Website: walmart
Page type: review-order
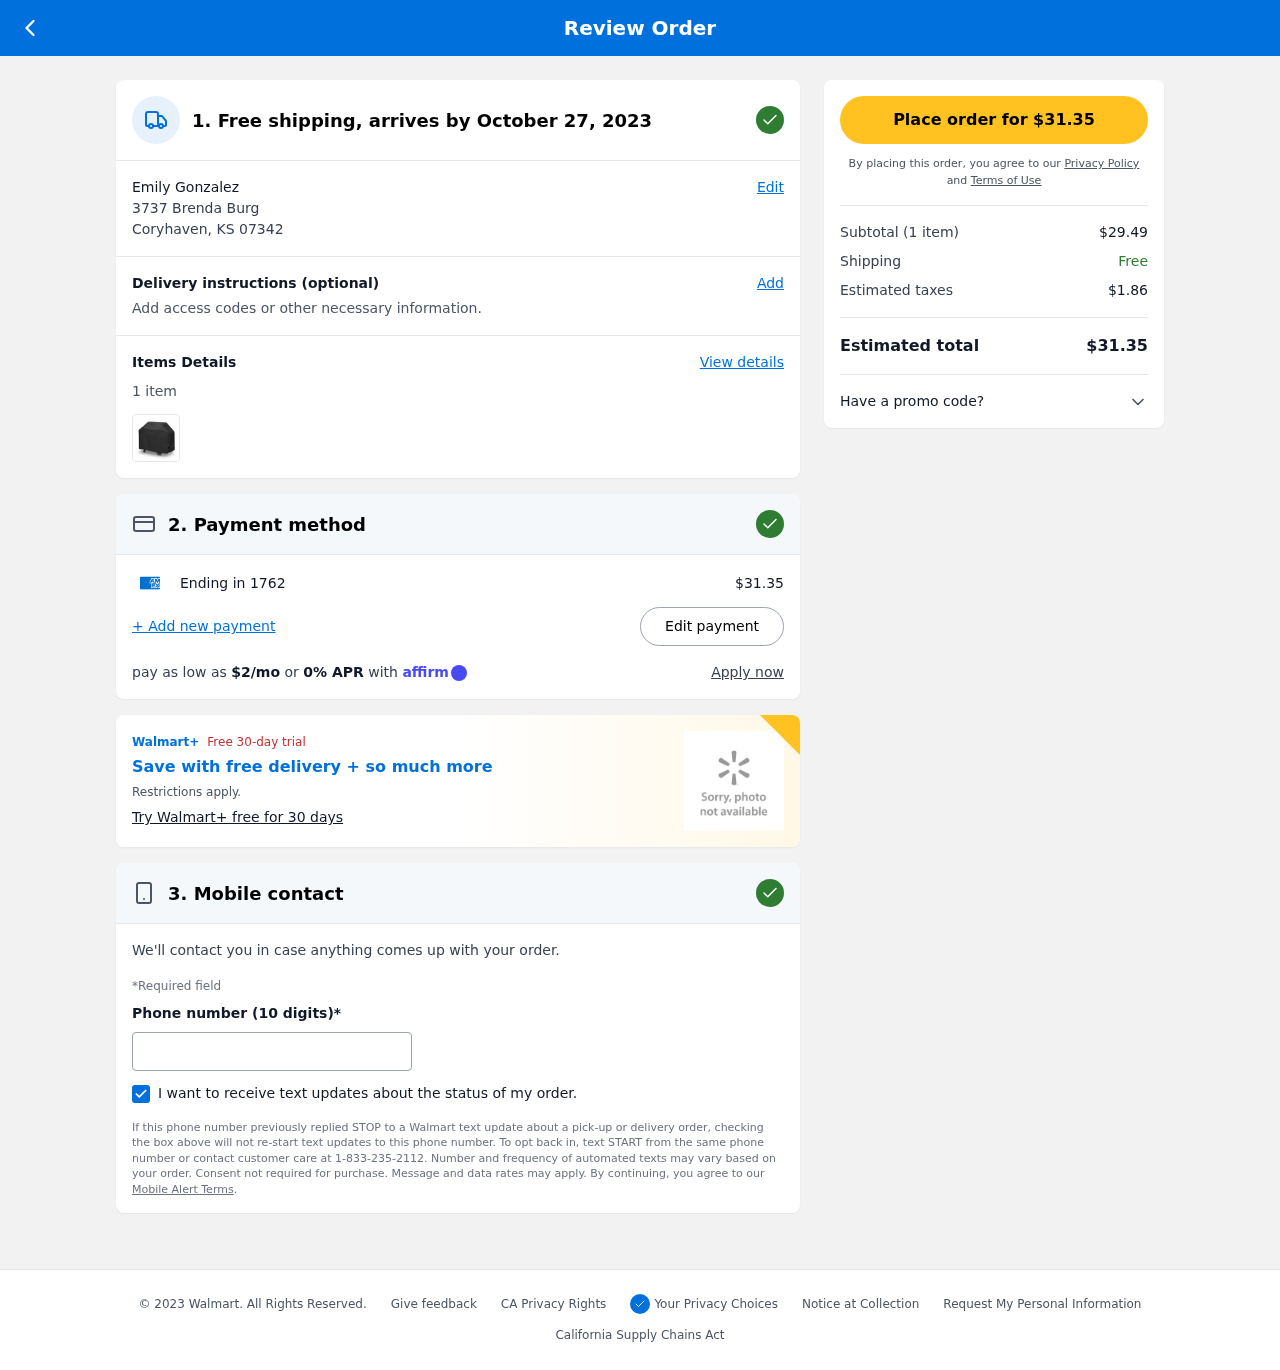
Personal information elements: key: PII_CARD_LAST4
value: Ending in 1762
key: PII_CITY_STATE_ZIP
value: Coryhaven, KS 07342
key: PII_FULLNAME
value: Emily Gonzalez
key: PII_PHONE
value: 5663557337
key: PII_STREET
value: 3737 Brenda Burg
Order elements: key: ORDER_DELIVERY_DATE
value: October 27, 2023
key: ORDER_NUM_ITEMS
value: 1 item
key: ORDER_NUM_ITEMS
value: Subtotal (1 item)
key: ORDER_TOTAL
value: $31.35
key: ORDER_TOTAL
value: Place order for $31.35
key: ORDER_MONTHLY_PAYMENT
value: $2/mo
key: ORDER_SUBTOTAL
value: $29.49
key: ORDER_TAX
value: $1.86